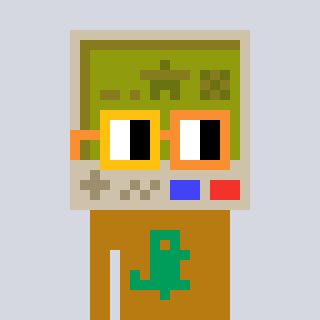
a pixel art character with square yellow and orange glasses, a gameboy-shaped head and a gold-colored body on a cool background